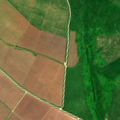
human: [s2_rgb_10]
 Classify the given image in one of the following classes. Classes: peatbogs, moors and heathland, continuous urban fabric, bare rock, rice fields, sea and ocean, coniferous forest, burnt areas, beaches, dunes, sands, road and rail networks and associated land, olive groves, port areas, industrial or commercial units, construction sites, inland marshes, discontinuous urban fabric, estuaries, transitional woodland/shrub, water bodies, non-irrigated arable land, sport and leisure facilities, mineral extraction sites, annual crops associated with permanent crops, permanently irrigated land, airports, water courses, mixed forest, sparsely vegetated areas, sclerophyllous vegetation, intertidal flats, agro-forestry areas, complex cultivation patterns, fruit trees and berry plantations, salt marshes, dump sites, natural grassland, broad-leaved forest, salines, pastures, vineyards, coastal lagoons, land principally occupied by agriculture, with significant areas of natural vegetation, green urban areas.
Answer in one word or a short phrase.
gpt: non-irrigated arable land, vineyards, broad-leaved forest, transitional woodland/shrub